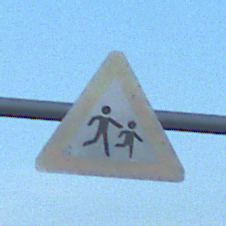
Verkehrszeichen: KinderLinks
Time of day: SunriseSunset
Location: Outdoor (Nature)
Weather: PartlyCloudy
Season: NotSpecified
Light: Natural